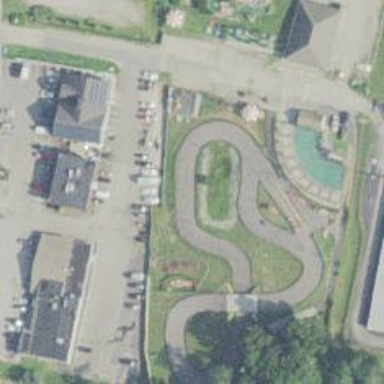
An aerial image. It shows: Motor sport raceway with asphalt surface.